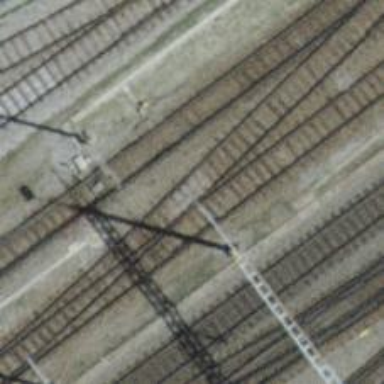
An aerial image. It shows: Single-track electrified railway siding with contact line for service.